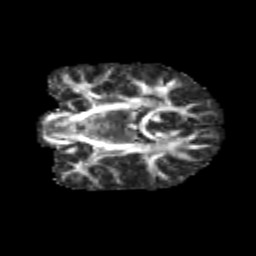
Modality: FA
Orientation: coronal
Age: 11
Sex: male
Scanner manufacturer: siemens
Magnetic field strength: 3 T
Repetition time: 3.8 s
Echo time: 0.07 s